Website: macys
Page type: billing-address
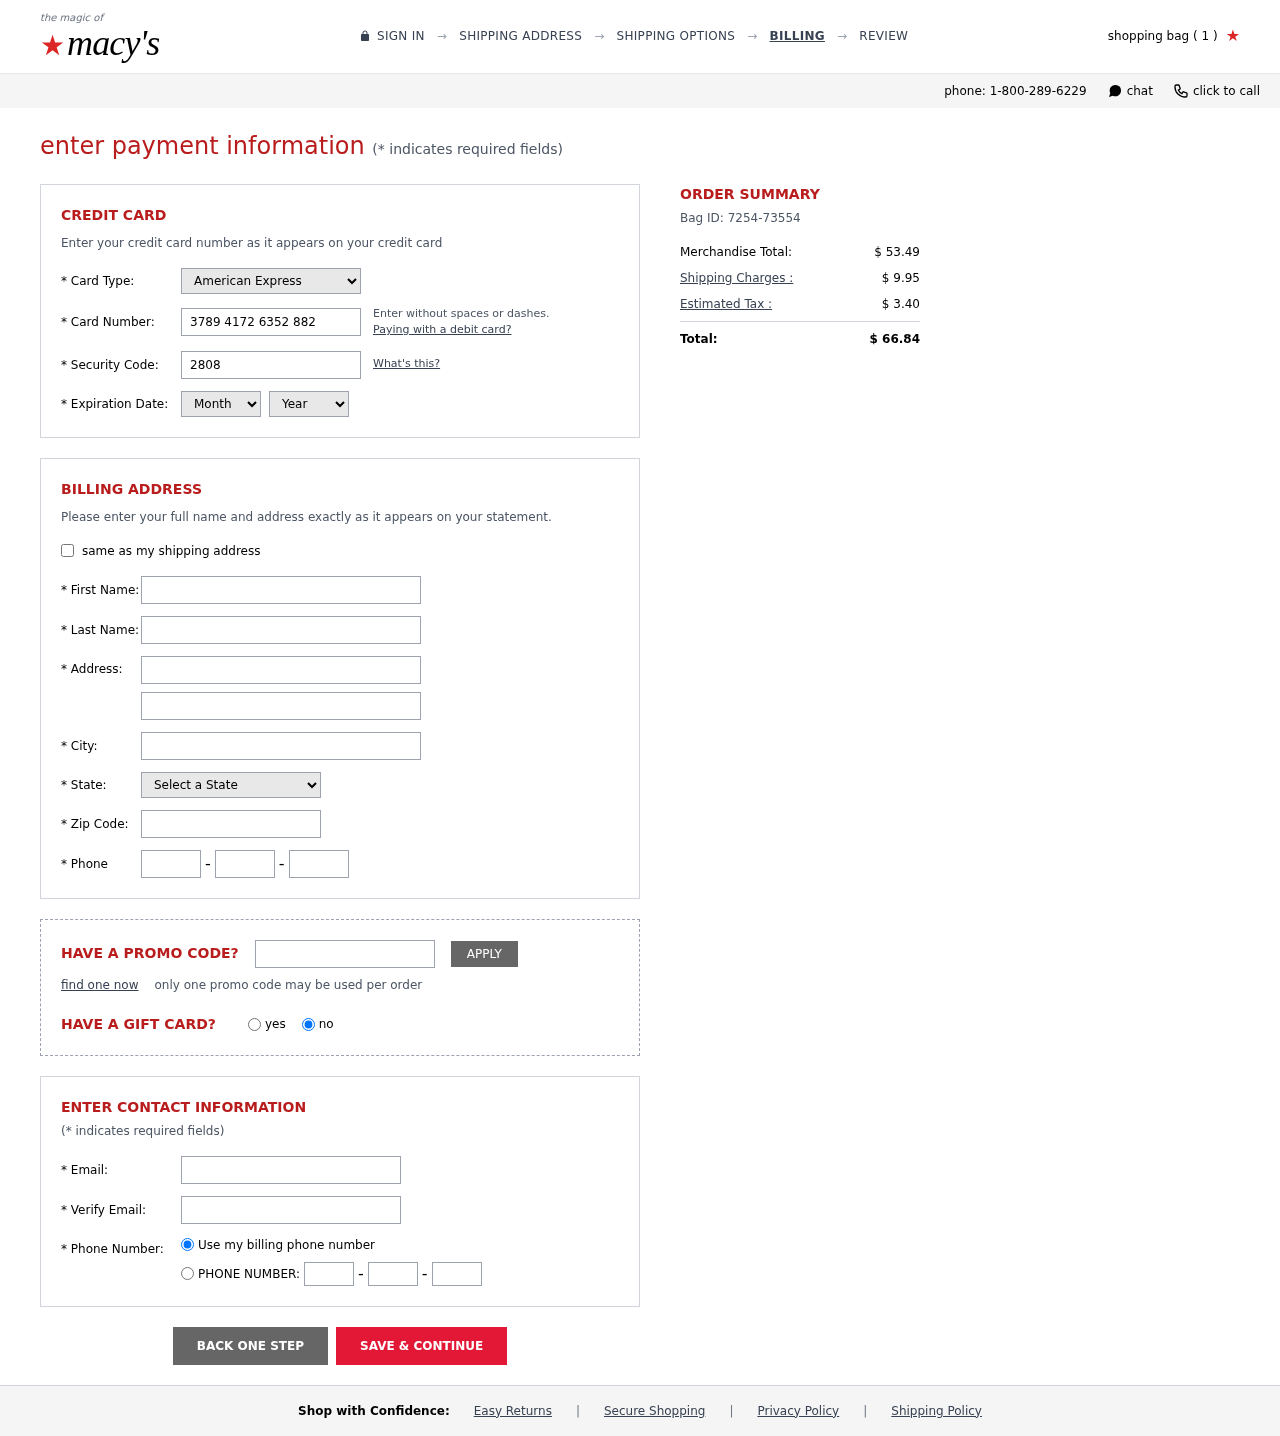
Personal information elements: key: PII_CARD_CVV
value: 2808
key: PII_CARD_EXPIRY_MONTH
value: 07
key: PII_CARD_EXPIRY_YEAR
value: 26
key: PII_CARD_NUMBER
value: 3789 4172 6352 882
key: PII_CARD_TYPE
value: American Express
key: PII_CITY
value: Frankstad
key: PII_EMAIL
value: carmen.gibbs@hotmail.com
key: PII_FIRSTNAME
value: Carmen
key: PII_LASTNAME
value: Gibbs
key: PII_PHONE_AREA
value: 654
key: PII_PHONE_PREFIX
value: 415
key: PII_PHONE_SUFFIX
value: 7239
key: PII_POSTCODE
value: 20749
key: PII_STATE_ABBR
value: CA
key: PII_STREET
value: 9880 Stephen Dam Apt. 993
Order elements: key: ORDER_NUM_ITEMS
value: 1
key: ORDER_ID
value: Bag ID: 7254-73554
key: ORDER_SUBTOTAL
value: $ 53.49
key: ORDER_SHIPPING_COST
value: $ 9.95
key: ORDER_TAX
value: $ 3.40
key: ORDER_TOTAL
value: $ 66.84